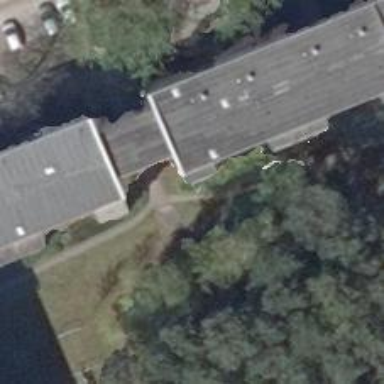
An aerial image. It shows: Footway road through building passage tunnel.